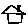
Label: house